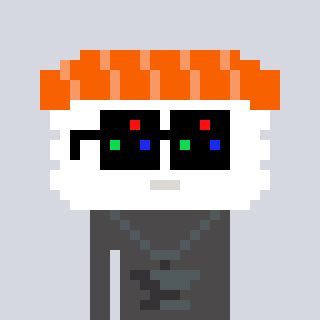
a pixel art character with square black sunglasses, a nigiri-shaped head and a grayscale-colored body on a cool background